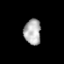
Tissue: prostate
Cell type: Myeloid cells
Senescence score: 0.3534
Nuclear area (px): 428
Mean DAPI intensity: 173.748